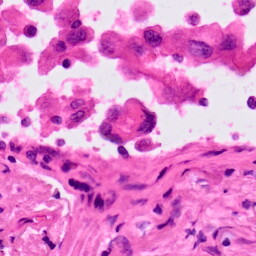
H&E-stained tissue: Lung